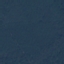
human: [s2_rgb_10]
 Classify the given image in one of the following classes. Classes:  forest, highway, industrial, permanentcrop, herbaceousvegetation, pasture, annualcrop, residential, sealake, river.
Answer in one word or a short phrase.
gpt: Forest